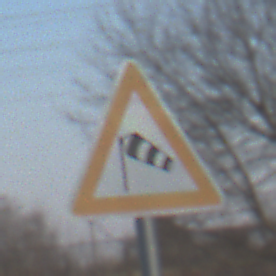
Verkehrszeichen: SeitenwindVonLinks
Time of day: SunriseSunset
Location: Outdoor (Suburban)
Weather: PartlyCloudy
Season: Winter
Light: Natural